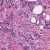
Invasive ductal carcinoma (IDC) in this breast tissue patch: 1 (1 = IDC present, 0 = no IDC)